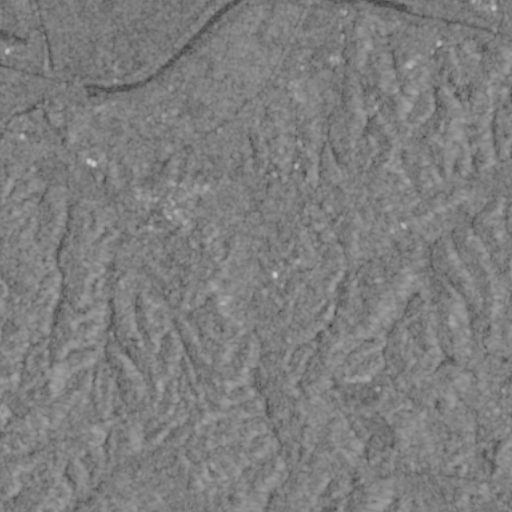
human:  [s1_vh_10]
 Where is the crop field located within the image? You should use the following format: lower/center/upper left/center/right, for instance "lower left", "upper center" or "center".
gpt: The crop field is located in the upper of the image.
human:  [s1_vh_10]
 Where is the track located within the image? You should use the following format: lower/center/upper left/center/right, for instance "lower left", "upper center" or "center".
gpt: There is no track in the image.

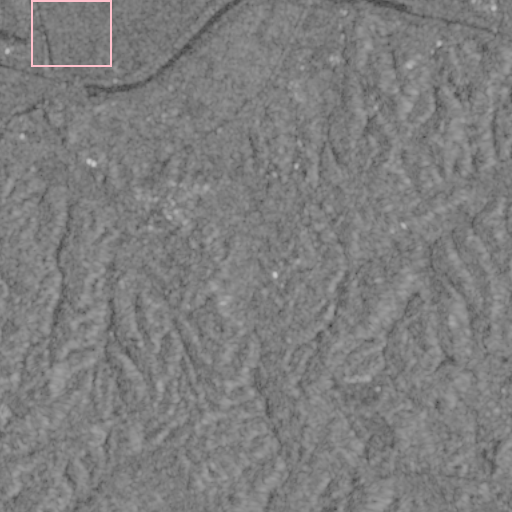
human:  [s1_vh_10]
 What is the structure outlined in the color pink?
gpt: The structure outlined in pink is a crop field.
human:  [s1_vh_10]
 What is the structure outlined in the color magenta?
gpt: There is no magenta outline.